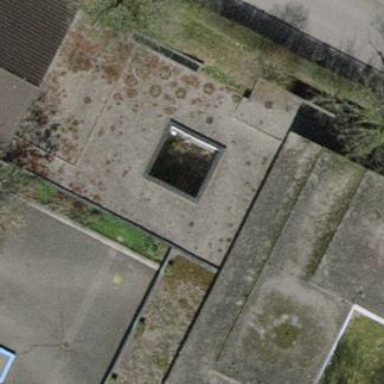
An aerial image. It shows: School building.